Interaction volume radius: 5 \u00c5
Interaction volume height: 25 \u00c5
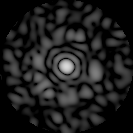
Disorder parameter: 0.8313